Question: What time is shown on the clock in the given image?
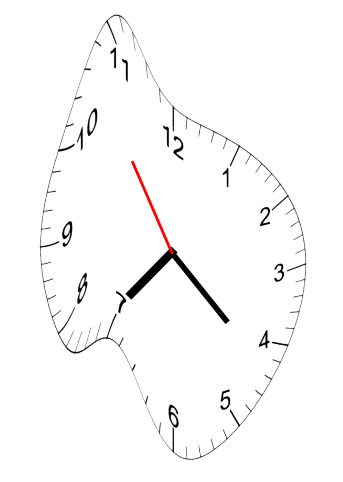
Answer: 07:21:54